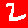
Digit: 2